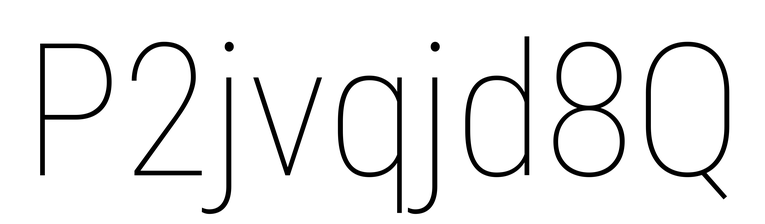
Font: Roboto_Condensed_Thin